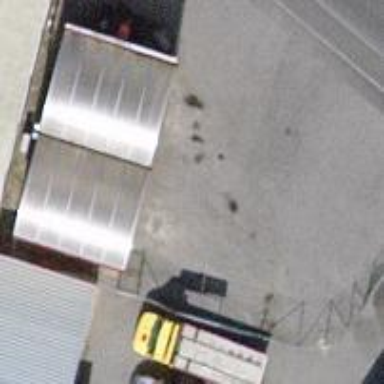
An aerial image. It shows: Car wash facility located inside building.